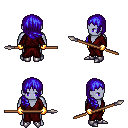
a pixel art fantasy rpg character, male body template, dark elf, purple skin, red robe, magenta pants, blue right-swept hairstyle, gold gloves, metal boots, spear, four views (front, back, left, right), 2x2 character sprite sheet, small pixel art, hard edges, no anti-aliasing